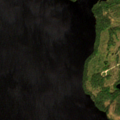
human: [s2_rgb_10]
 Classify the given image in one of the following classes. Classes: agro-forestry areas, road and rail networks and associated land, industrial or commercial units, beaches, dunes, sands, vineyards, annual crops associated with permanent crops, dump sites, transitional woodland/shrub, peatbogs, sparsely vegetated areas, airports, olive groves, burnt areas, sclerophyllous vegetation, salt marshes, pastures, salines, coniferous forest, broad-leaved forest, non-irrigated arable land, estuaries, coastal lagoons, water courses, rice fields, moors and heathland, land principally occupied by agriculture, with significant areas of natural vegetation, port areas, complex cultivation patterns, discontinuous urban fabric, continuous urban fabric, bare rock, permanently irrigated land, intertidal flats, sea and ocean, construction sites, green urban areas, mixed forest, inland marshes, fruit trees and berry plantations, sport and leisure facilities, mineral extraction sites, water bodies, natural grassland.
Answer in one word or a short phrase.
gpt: coniferous forest, water bodies